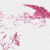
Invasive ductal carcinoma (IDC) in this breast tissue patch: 0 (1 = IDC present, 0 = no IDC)